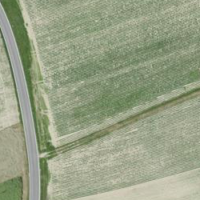
EUNIS habitat code: 52
Species observed at this site:
Grus grus